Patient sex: M
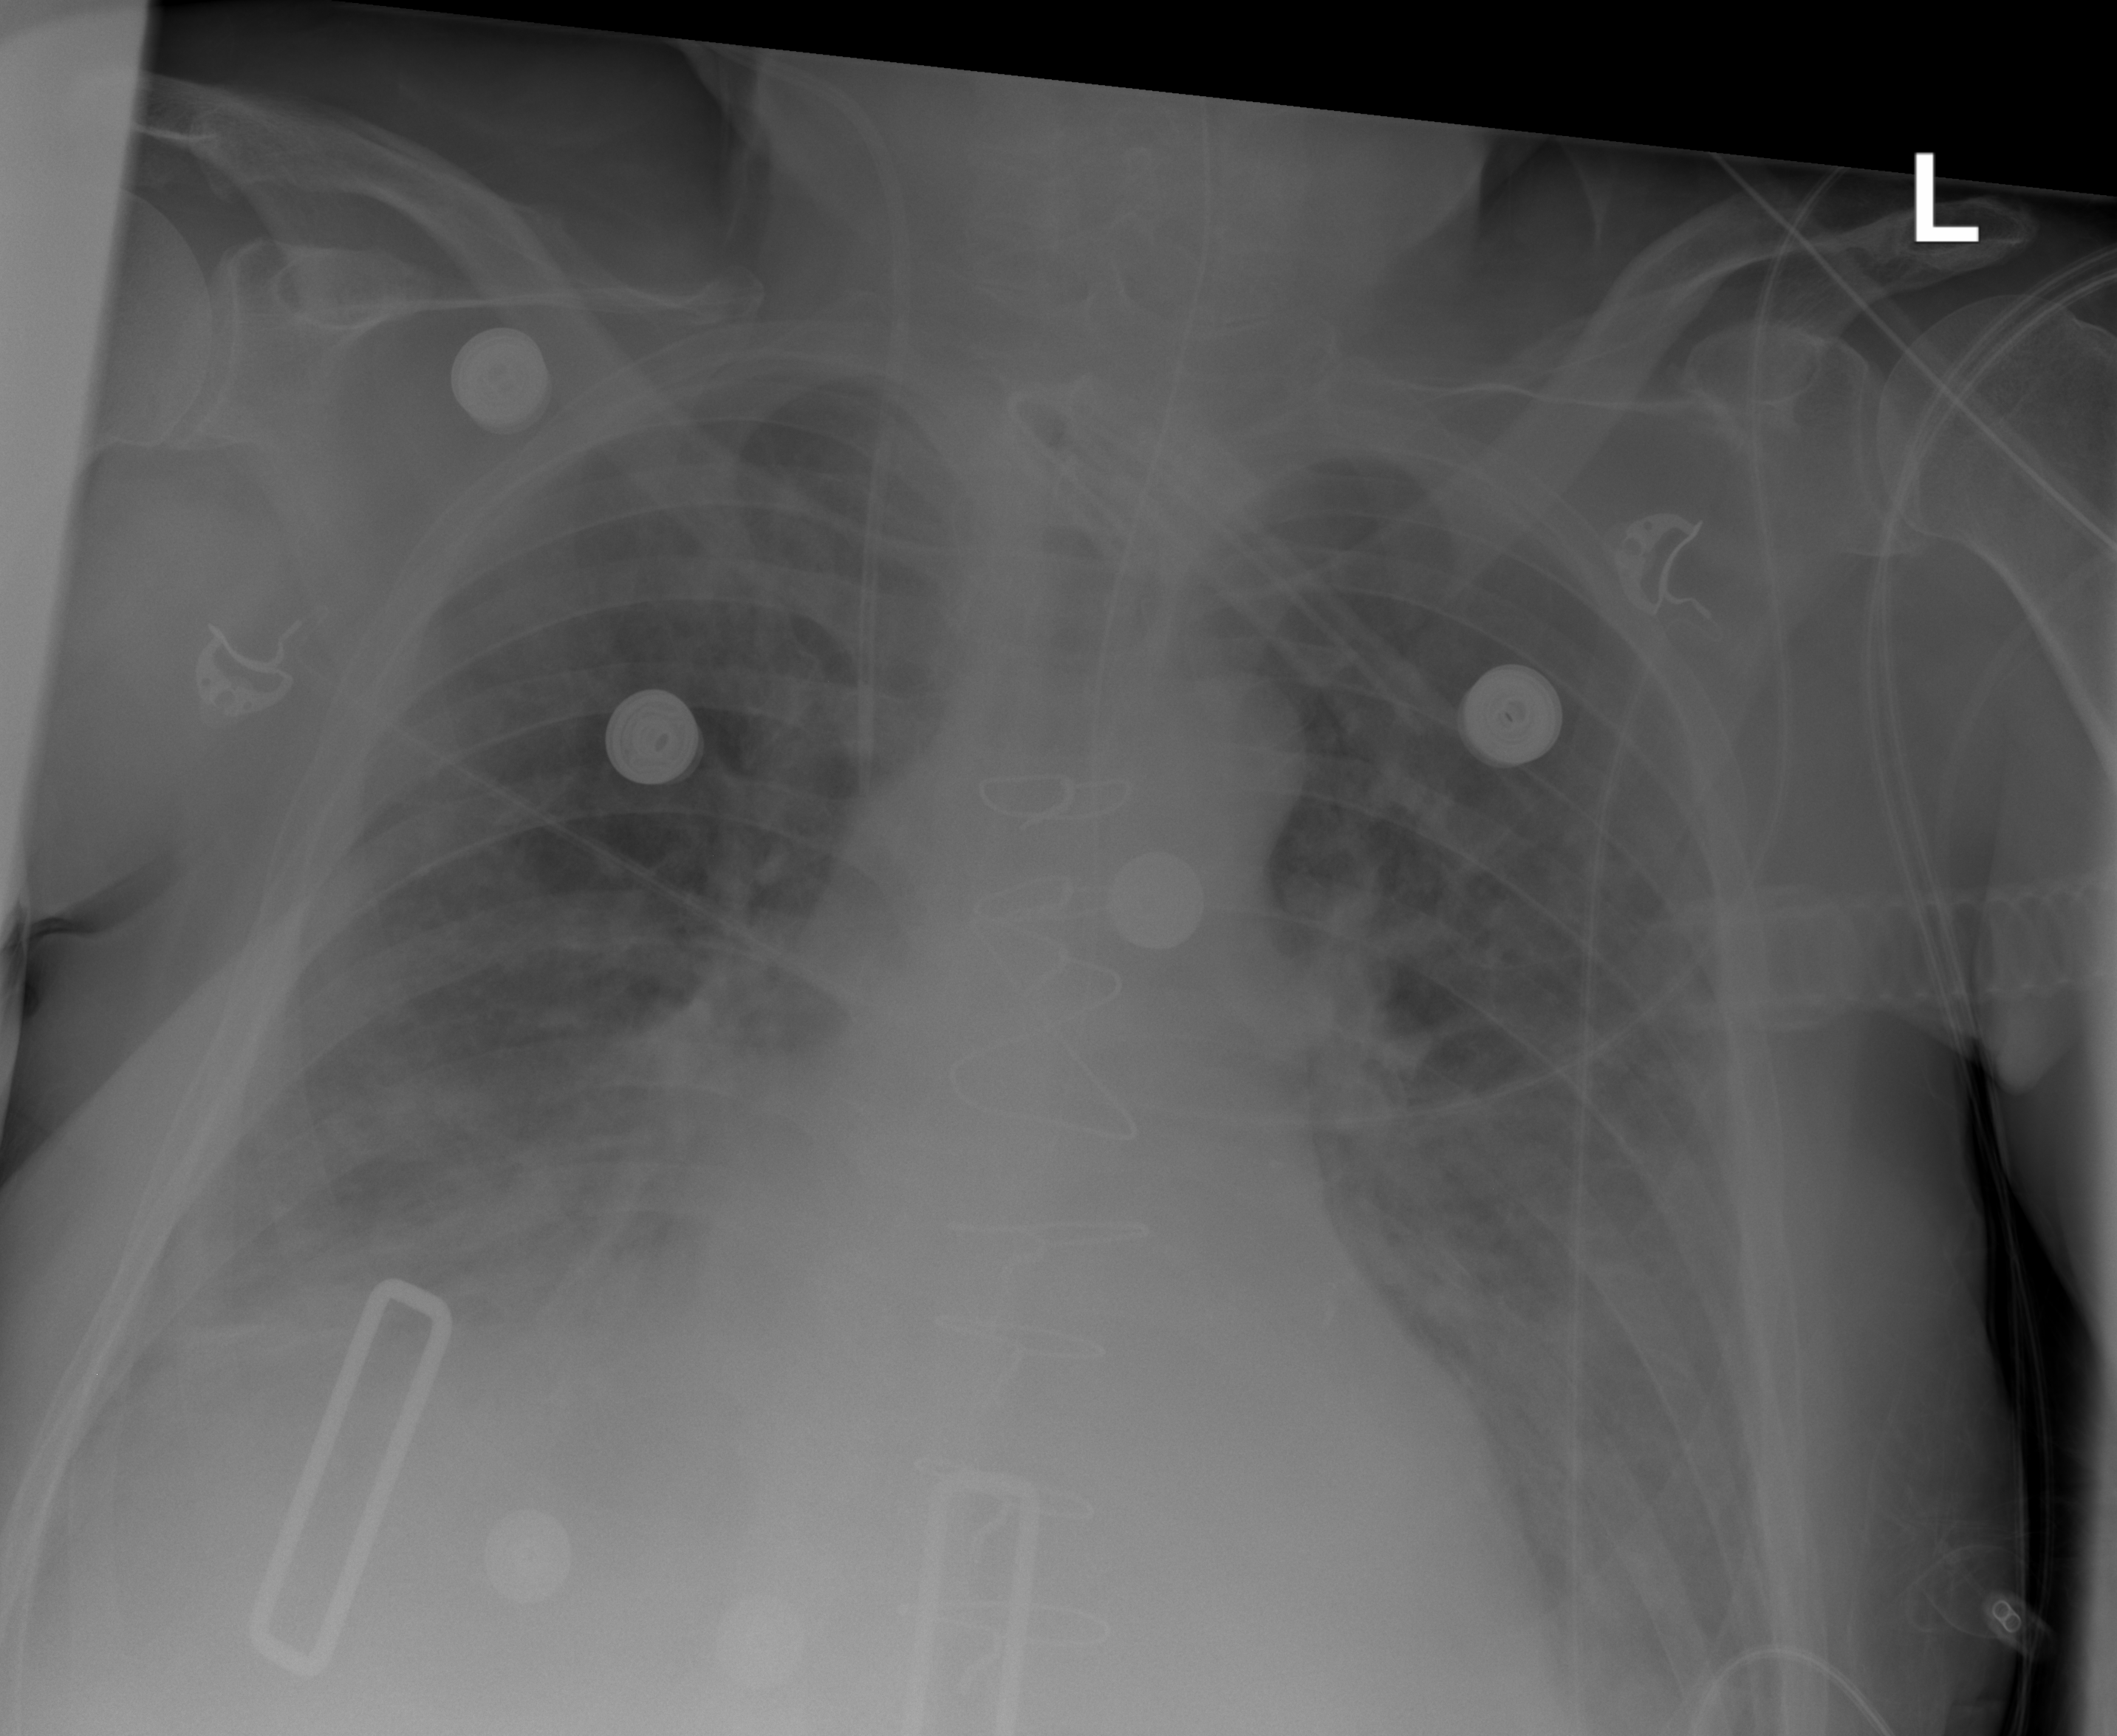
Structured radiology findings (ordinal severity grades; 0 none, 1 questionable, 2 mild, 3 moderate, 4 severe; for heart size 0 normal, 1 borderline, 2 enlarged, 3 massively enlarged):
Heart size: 2
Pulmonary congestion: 1
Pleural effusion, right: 1
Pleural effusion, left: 1
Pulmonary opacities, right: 2
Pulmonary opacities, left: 1
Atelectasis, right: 2
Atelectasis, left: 2